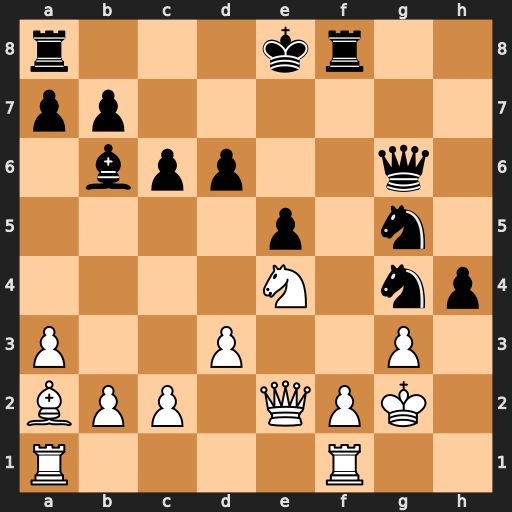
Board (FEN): r3kr2/pp6/1bpp2q1/4p1n1/4N1np/P2P2P1/BPP1QPK1/R4R2
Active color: w
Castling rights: q
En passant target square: -
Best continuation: Qxg4 h3+ Kh1